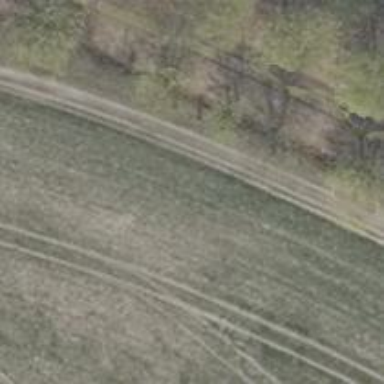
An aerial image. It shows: Dirt track with grade 4 track type.